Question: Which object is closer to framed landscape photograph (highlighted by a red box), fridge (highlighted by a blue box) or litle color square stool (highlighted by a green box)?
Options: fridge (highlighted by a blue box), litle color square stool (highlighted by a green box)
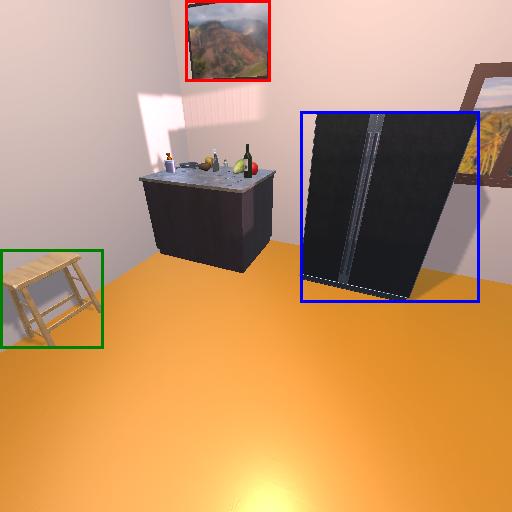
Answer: fridge (highlighted by a blue box)